Field crop: maize
Growth stage: 2
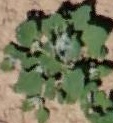
Species: chenopodium